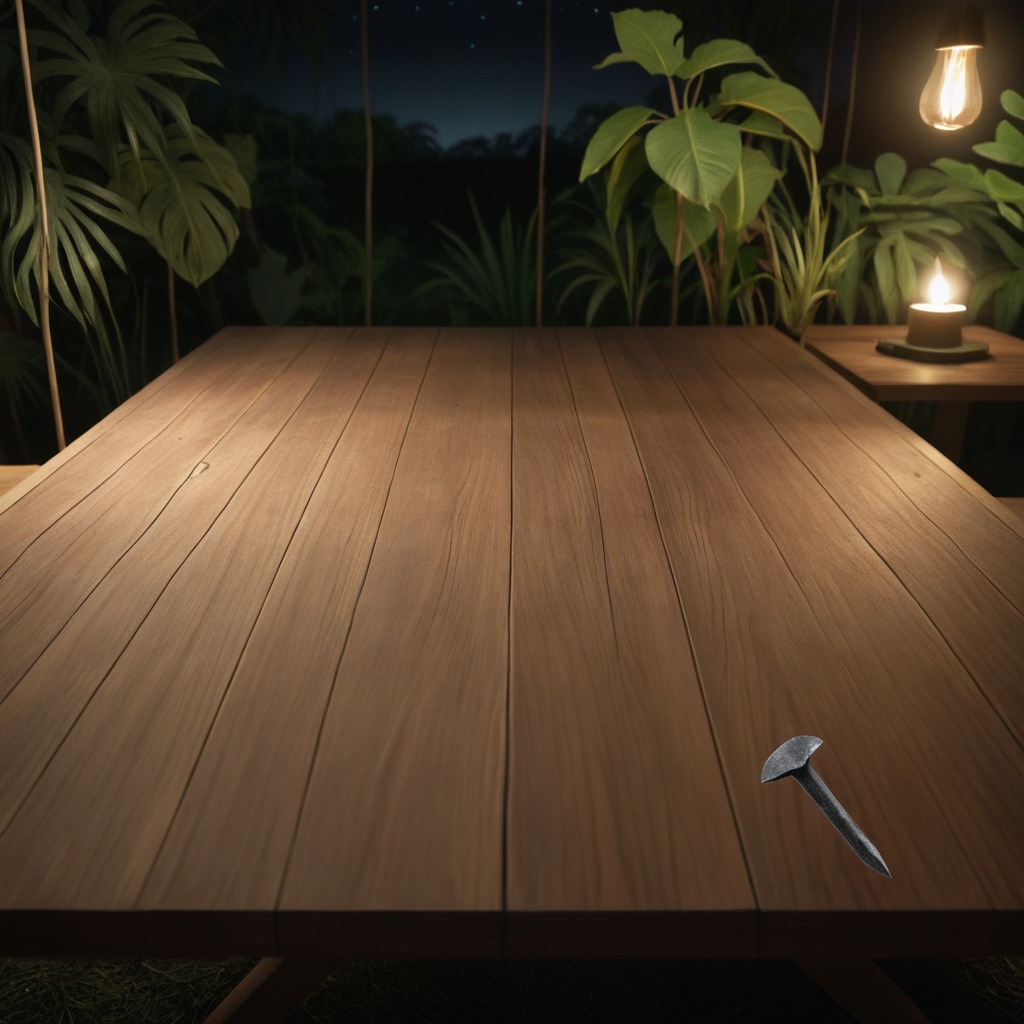
A nail is lying on a wooden table inside a jungle field workshop tent at night.